Current action and preconditions to check: trajectory_clear

Your task: For each precondition in the list above, predict whether it will hold at this action.

Consider the current scene as observed from the mobile robot's camera, and analyze the predicted future states of all dynamic agents (e.g., people, animals, vehicles, or any moving entities) within the NEXT SECOND.

IMPORTANT: Only answer "very likely" if you are absolutely certain—based on strong, clear evidence—that a dynamic agent will violate the precondition in the predicted future state. Do NOT answer "very likely" for unlikely, ambiguous, or low-probability risks.

Ask yourself for each precondition: Is there a high probability, with clear and convincing evidence, that the predicted future states of any dynamic agent will interfere with the predicted future state of the currently executing action within the NEXT SECOND, causing that precondition to fail?

Assess the risk level based on these predictions. Use "likely" or "very likely" if motions create a clear risk of interference.

Use "neutral" or "improbable" if agents are nearby but their predicted paths are clearly diverging or non-conflicting.

Failure Risk Categories: "very improbable", "improbable", "neutral", "likely", "very likely"

Answer Format: Output ONLY the probability_of_failure value from these categories: "very improbable", "improbable", "neutral", "likely", "very likely"

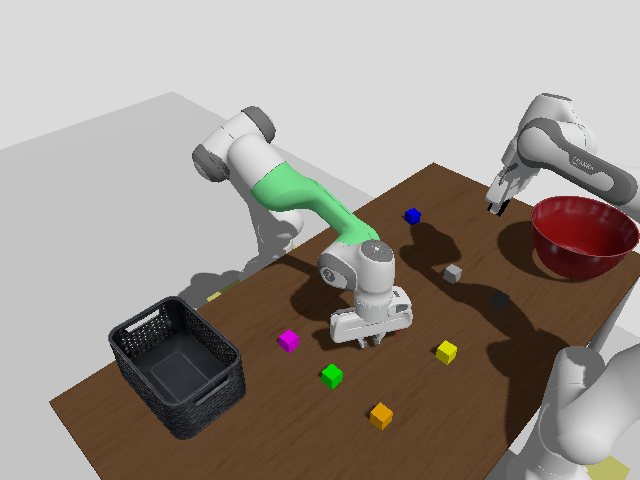

Answer: very improbable